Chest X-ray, PA view. Patient: 46 years old, sex M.
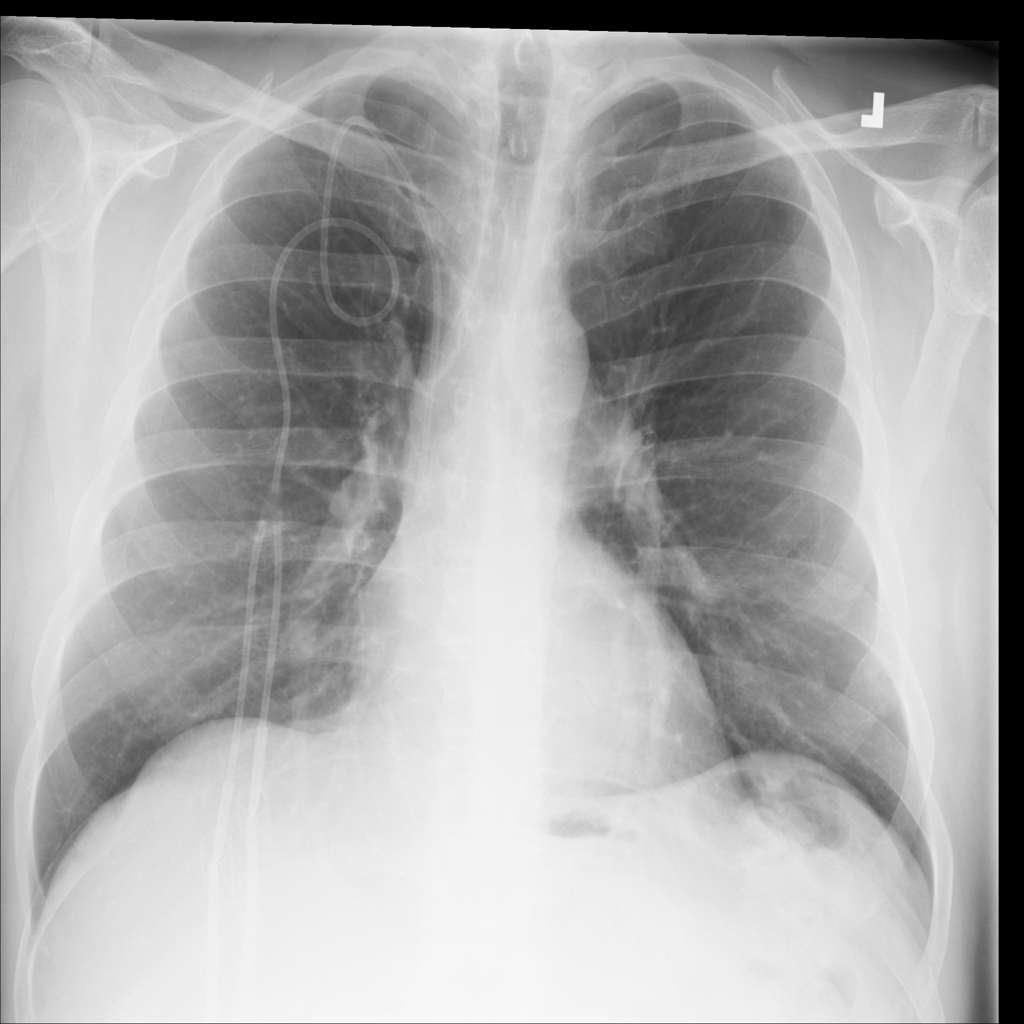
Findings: No Finding